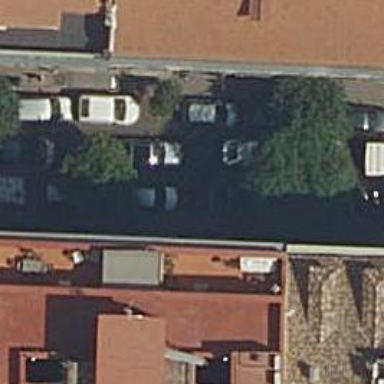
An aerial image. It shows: Motorcycle parking area.